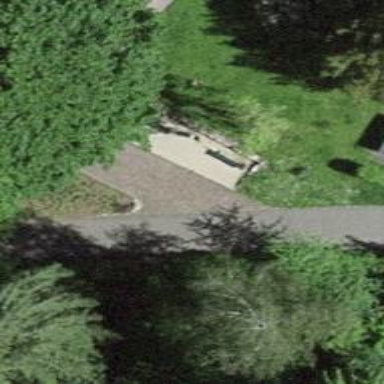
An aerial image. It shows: Bench for seating.